Question: I have been up all night trying to figure it out and when I try and install AspxCommerce onto my GoDaddy server. I have ran across multiple issues when trying to install this, all of the answers have been found after long research although for This last issue I am getting Configuration Error saying that I do not have any connection to 'SageFrameConnectionString'. Does anybody have any thoughts on how I should go about doing this including the necessary steps to get there?
PS: Everything works great when installed locally..

web.config:
'''
<?xml version="1.0" encoding="UTF-8"?>
<configuration>
<system.web>
<roleManager enabled="true" defaultProvider="SageFrameSqlRoleProvider">
<providers>
<clear />
<add connectionStringName="SageFrameConnectionString" applicationName="SageFrame" name="SageFrameSqlRoleProvider" type="System.Web.Security.SqlRoleProvider, System.Web, Version=2.0.0.0, Culture=neutral, PublicKeyToken=b03f5f7f11d50a3a" />
<add applicationName="SageFrame" name="SageFrameWindowsTokenRoleProvider" type="System.Web.Security.WindowsTokenRoleProvider, System.Web, Version=2.0.0.0, Culture=neutral, PublicKeyToken=b03f5f7f11d50a3a" />
</providers>
</roleManager>
</system.web>
</configuration>
'''
connectionstring.config:
'''
<?xml version="1.0"?>
<connectionStrings>
<clear />
<add name="SageFrameConnectionString" connectionString="Data Source=;Initial Catalog=;Integrated Security=False;Persist Security Info=False;User ID=;Password=;Connect Timeout=120" providerName="System.Data.SqlClient" />
</connectionStrings>
'''
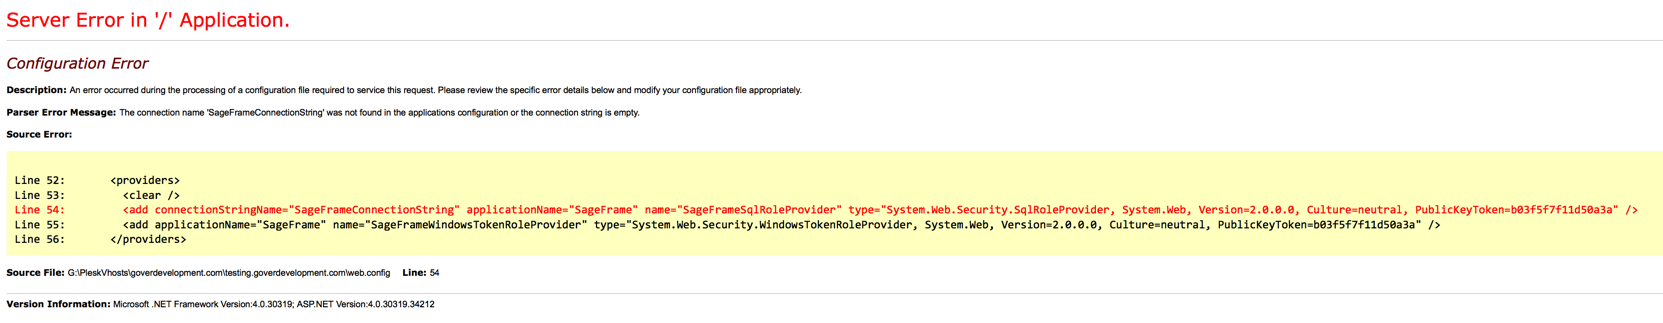
Answer: Actually it is not a 'AspxCommerce' problem. It's a GoDaddy server problem.
GoDaddy doesnt allow roles unless you use 'LocalSqlServer' as your membership provider connection string.For GoDaddy you have couple of change in 'AspxCommerce' .
In 'connectionstring.config' file :
'''
<connectionStrings>
<clear />
<add name="LocalSqlServer" connectionString="Data Source=.;Initial Catalog=YourCatlog;Integrated Security=False;Persist Security Info=False;User ID="ID";Password="PSWD";Connect Timeout=120" providerName="System.Data.SqlClient" />
</connectionStrings>
'''
And In library go to 'SageFrame.Common\Setting\SystemSetting.cs' on Declaration section :
replace
'''
public static string SageFrameConnectionString = System.Configuration.ConfigurationManager.ConnectionStrings["SageFrameConnectionString"].ToString();
'''
with
'''
public static string SageFrameConnectionString = System.Configuration.ConfigurationManager.ConnectionStrings["LocalSqlServer"].ToString();
'''